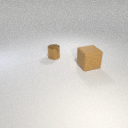
small brown metal cylinder to the left of large brown rubber cube